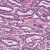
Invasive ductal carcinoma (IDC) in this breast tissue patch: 1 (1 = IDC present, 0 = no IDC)